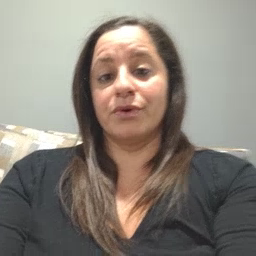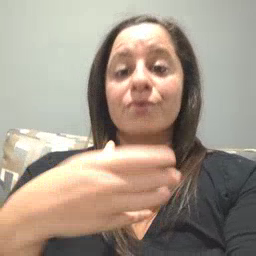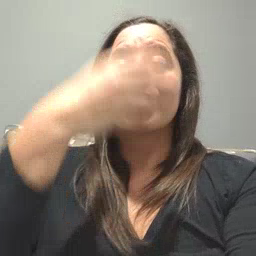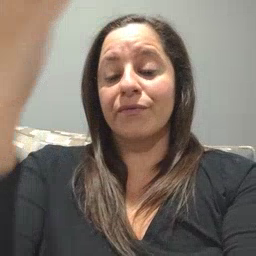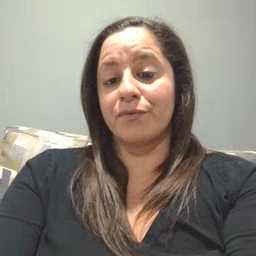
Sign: giraffe